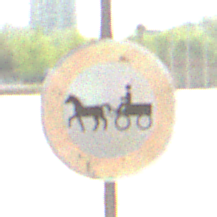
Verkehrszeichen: VerbotGespannfuhrwerke
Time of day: MorningAfternoon
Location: Outdoor (Suburban)
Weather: Clear
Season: NotSpecified
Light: Natural